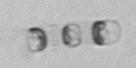
Label: Skeletonema